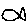
Label: fish